Question: I'm trying to straighten out the EF-Model for a junctiontable OwnerCows.dbo.
There's a class Cow with an Id, a class Owner with an Id and i want to reference them both in a OwnerCows-table that has only an OwnerCowId, a CowId(FK) and a OwnerId(FK).
The error I'm getting is:
Cannot create a relationship between 'Owner.OwnerCows' and 'OwnerCow.Owner', because there already is a relationship between 'Owner.CowOwners' and 'OwnerCow.Owner'. Navigation properties can only participate in a single relationship.
Does it mean I have a circular reference? How can I solve this?
the Owner.cs:
'''
public class Owner : EntityBase<Guid>
{
public string Name { get; set; }
[NotMapped]
public ICollection<Cow> Cows { get; set; }
= new List<Cow>();
public virtual List<OwnerCow> CowOwners { get; set; }
public Cow Cow { get; set; }
}
'''
the Cow.cs:
'''
public class Cow : EntityBase<Guid>
{
[MaxLength(50)]
public string Name { get; set; }
public string Breed { get; set; }
public string Color { get; set; }
public ICollection<Entities.Weight> Weights { get; set; }
= new List<Weight>();
public ICollection<Vaccination> Vaccinations { get; set; }
= new List<Vaccination>();
[NotMapped]
public ICollection<Owner> CowOwners { get; set; }
= new List<Owner>();
public List<OwnerCow> OwnerCows { get; set; }
}
'''
the OwnerCows.cs:
'''
public class OwnerCow
{
public Guid OwnerCowId { get; set; }
public Cow Cow { get; set; }
public Guid CowId { get; set; }
public Owner Owner { get; set; }
public Guid OwnerId { get; set; }
}
'''
the Context-class:
'''
public class DogFaceContext : DbContext
{
public DogFaceContext()
{
}
public DogFaceContext(DbContextOptions<DogFaceContext> options)
: base(options)
{
Database.Migrate();
}
//Entity Tables
public virtual DbSet<Owner> Owners { get; set; }
public virtual DbSet<Cow> Cows { get; set; }
public virtual DbSet<Vaccination> Vaccination { get; set; }
public virtual DbSet<Weight> Weight { get; set; }
//Junction Tables
public virtual DbSet<OwnerCow> OwnerCows { get; set; }
protected override void OnModelCreating(ModelBuilder builder)
{
base.OnModelCreating(builder);
builder.Entity<Cow>().HasMany(x => x.CowOwners).WithOne(x => x.Cow);
builder.Entity<Owner>().HasMany(u => u.CowOwners).WithOne(X => X.Owner);
builder.Entity("DogFace.API.Entities.OwnerCow", b =>
{
b.HasOne("DogFace.API.Entities.Cow", "Cow")
.WithMany("OwnerCows")
.HasForeignKey("CowId")
.OnDelete(DeleteBehavior.Restrict);
b.HasOne("DogFace.API.Entities.Owner", "Owner")
.WithMany("OwnerCows")
.HasForeignKey("OwnerId")
.OnDelete(DeleteBehavior.Restrict);
});
}
}
'''

Can I get it to work with this design? Is it possible with EFCore? Any other suggestions? Thanks!
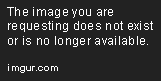
Answer: You model is very complex and has some unnecessary relationships like Owner.Cows since you decide to configure many-to-many relationship.You could just get Owner's cows using
'''
var owner = new Owner();
List<Cow> cows = owner.OwnerCows.Where(oc => oc.OwnerId == owner.Id)
.Select(oc => oc.Cow)
.ToList();
'''
1.To have OwnerCowId, a CowId(FK) and a OwnerId(FK) in OwnerCows, refer to my below configuration:
'''
public class Owner : EntityBase<Guid>
{
public string Name { get; set; }
public virtual List<OwnerCow> OwnerCows { get; set; }
}
public class Cow : EntityBase<Guid>
{
[MaxLength(50)]
public string Name { get; set; }
public string Breed { get; set; }
public string Color { get; set; }
public ICollection<Entities.Weight> Weights { get; set; } = new List<Weight>();
public ICollection<Vaccination> Vaccinations { get; set; }= new List<Vaccination>();
public List<OwnerCow> OwnerCows { get; set; }
}
public class OwnerCow
{
[Key]
public Guid OwnerCowId { get; set; }
public Cow Cow { get; set; }
public Guid CowId { get; set; }
public Owner Owner { get; set; }
public Guid OwnerId { get; set; }
}
'''
DbContext:
'''
protected override void OnModelCreating(ModelBuilder builder)
{
base.OnModelCreating(builder);
builder.Entity<OwnerCow>()
.HasOne(oc => oc.Cow)
.WithMany(c => c.OwnerCows)
.HasForeignKey(oc => oc.CowId);
builder.Entity<OwnerCow>()
.HasOne(oc => oc.Owner)
.WithMany(o => o.OwnerCows)
.HasForeignKey(oc => oc.OwnerId);
}
}
'''
In this case, your 'OwnerCowId' id the primary key for your 'OwnerCows' table which is not reasonable and it may have the same record of CowId,OwnerId for OwnerCows.
2.Usually,the primary key for the join table is a composite key comprising both of the foreign key values,I suggest that you could use composite key for your 'OwnerCow':
'''
public class OwnerCow
{
public Cow Cow { get; set; }
public Guid CowId { get; set; }
public Owner Owner { get; set; }
public Guid OwnerId { get; set; }
}
'''
DbContext:
'''
protected override void OnModelCreating(ModelBuilder builder)
{
base.OnModelCreating(builder);
builder.Entity<OwnerCow>()
.HasKey(oc => new { oc.OwnerId, oc.CowId });
builder.Entity<OwnerCow>()
.HasOne(oc => oc.Cow)
.WithMany(c => c.OwnerCows)
.HasForeignKey(oc => oc.CowId);
builder.Entity<OwnerCow>()
.HasOne(oc => oc.Owner)
.WithMany(o => o.OwnerCows)
.HasForeignKey(oc => oc.OwnerId);
}
}
'''
Refer to <URL>